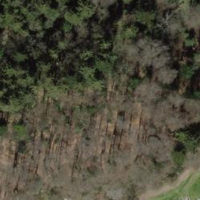
EUNIS habitat code: 44
Species observed at this site:
Fagus sylvatica